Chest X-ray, PA view. Patient: 26 years old, sex M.
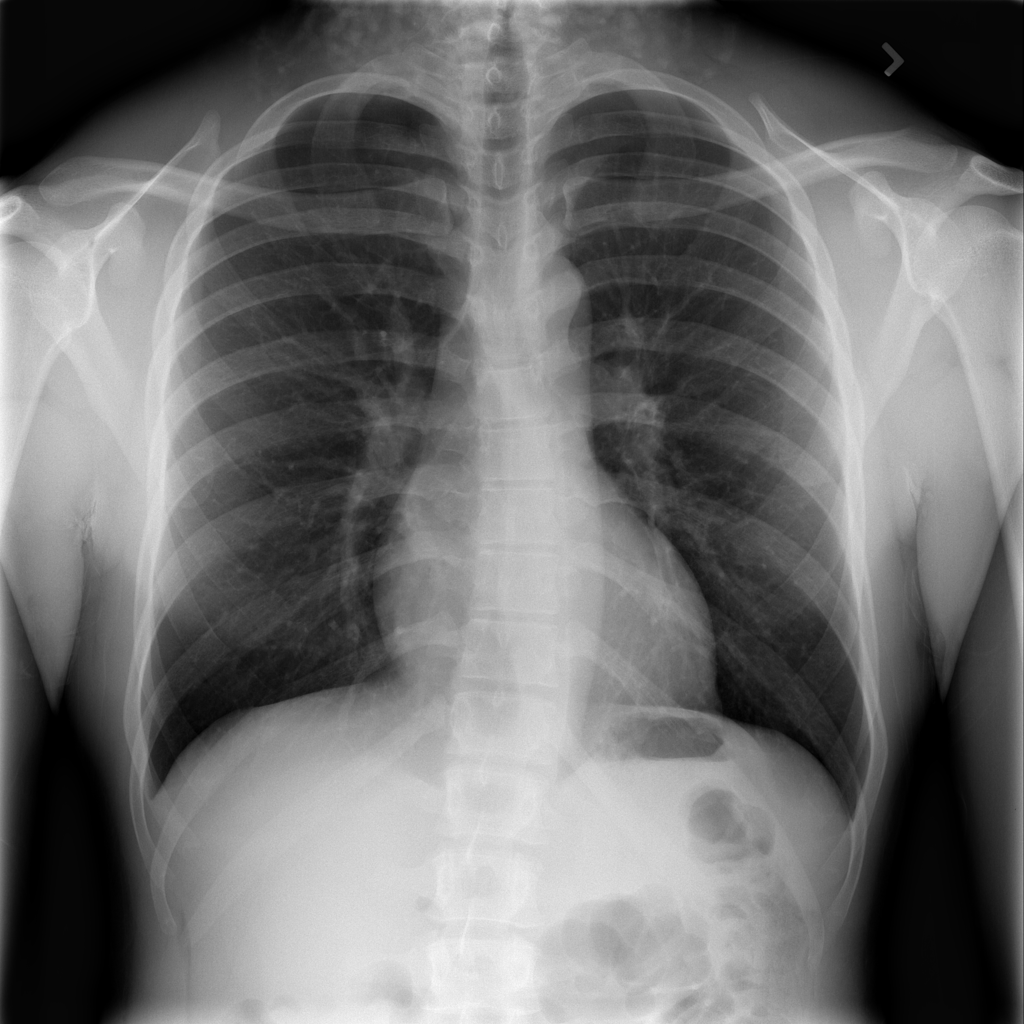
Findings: Infiltration